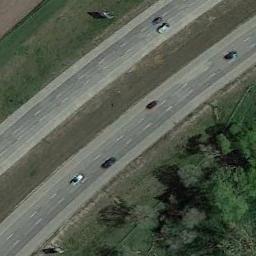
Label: freeway